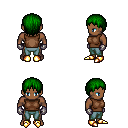
a pixel art fantasy rpg character, male body template, human, dark skin, brown sleeveless shirt, teal pants, green plain hairstyle, metal gloves, gold boots, four views (front, back, left, right), 2x2 character sprite sheet, small pixel art, hard edges, no anti-aliasing